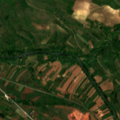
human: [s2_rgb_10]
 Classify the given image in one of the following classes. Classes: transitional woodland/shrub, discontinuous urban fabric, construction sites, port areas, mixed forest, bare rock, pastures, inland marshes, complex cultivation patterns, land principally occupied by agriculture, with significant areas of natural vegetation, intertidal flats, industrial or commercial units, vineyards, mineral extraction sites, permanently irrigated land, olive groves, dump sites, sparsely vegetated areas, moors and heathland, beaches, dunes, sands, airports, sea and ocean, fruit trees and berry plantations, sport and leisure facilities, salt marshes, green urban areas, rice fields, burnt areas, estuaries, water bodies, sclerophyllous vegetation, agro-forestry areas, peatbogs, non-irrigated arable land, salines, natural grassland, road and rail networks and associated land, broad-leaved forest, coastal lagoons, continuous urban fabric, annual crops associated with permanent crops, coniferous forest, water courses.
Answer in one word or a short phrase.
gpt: discontinuous urban fabric, complex cultivation patterns, land principally occupied by agriculture, with significant areas of natural vegetation